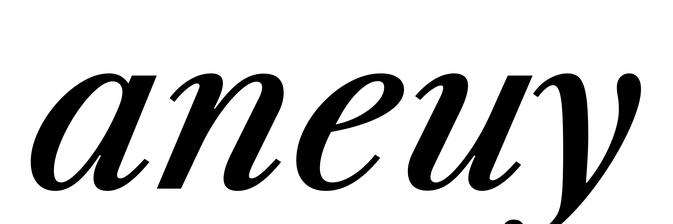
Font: LibreCaslonText-Italic_Medium_Italic